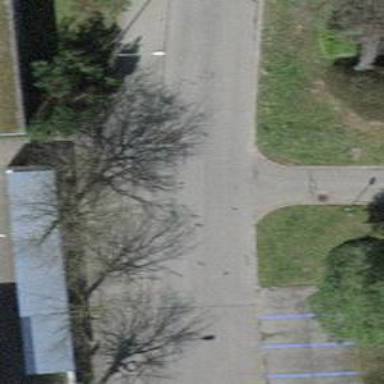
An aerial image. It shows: Smoothly paved residential road.